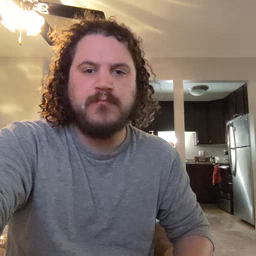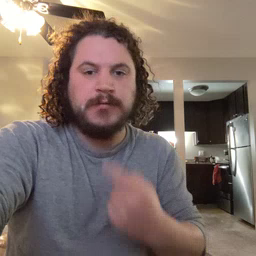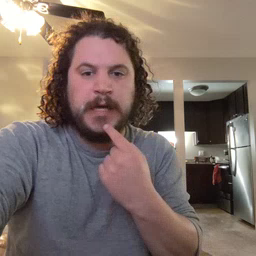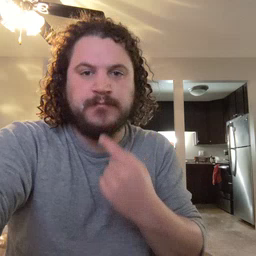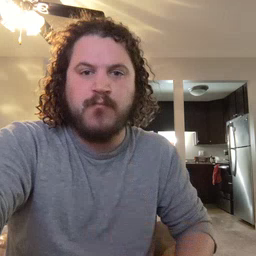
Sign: say